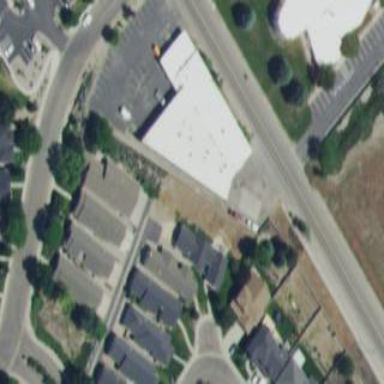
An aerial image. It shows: Building.